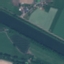
Land use / land cover class: River